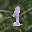
Label: 1